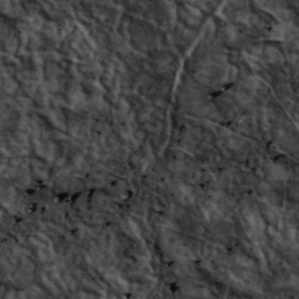
Label: non_frost